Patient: sex F, age 63
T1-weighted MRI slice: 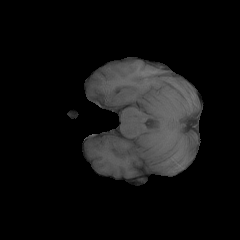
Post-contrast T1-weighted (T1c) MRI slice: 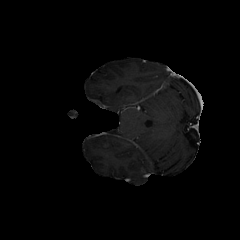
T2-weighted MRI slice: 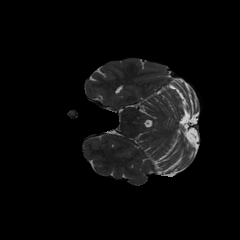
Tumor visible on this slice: no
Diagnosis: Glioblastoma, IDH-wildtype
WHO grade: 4